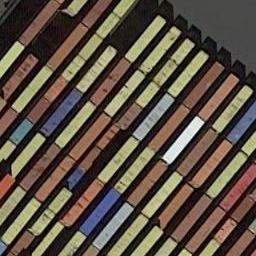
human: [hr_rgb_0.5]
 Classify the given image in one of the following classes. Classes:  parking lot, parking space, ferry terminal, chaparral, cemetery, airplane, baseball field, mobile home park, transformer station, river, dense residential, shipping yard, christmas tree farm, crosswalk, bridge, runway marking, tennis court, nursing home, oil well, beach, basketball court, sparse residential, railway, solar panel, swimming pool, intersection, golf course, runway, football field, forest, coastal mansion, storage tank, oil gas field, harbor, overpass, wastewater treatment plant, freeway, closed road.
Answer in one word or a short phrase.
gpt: shipping yard